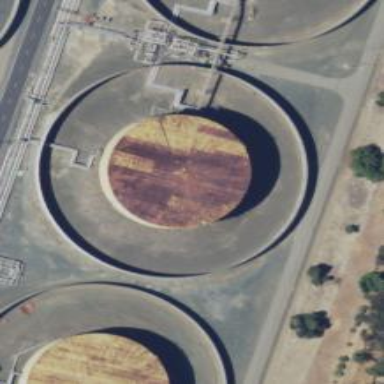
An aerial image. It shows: Storage tank building.